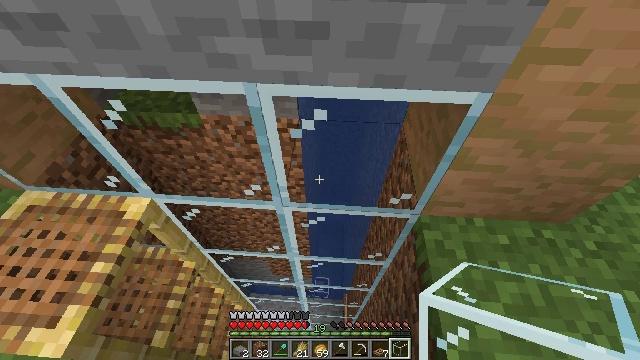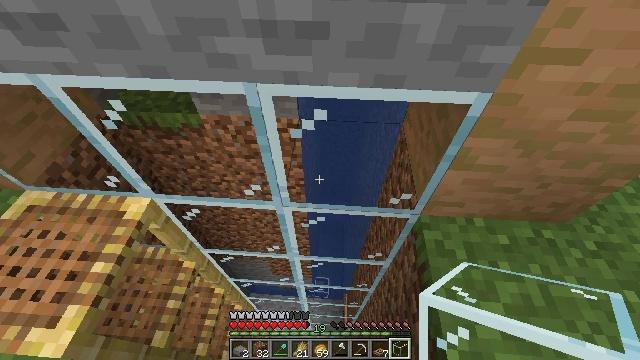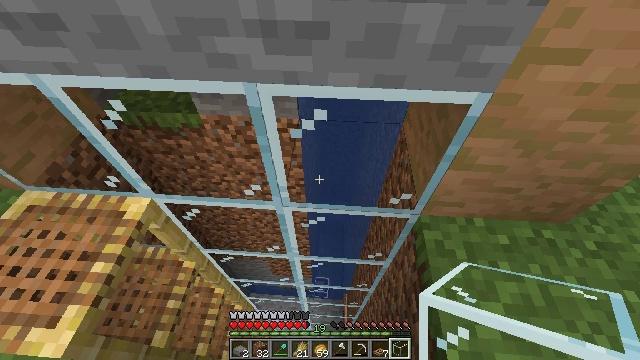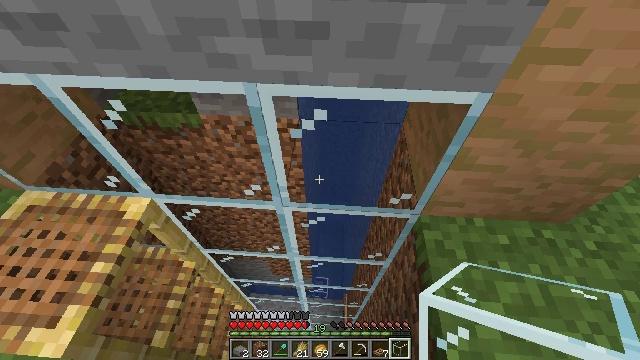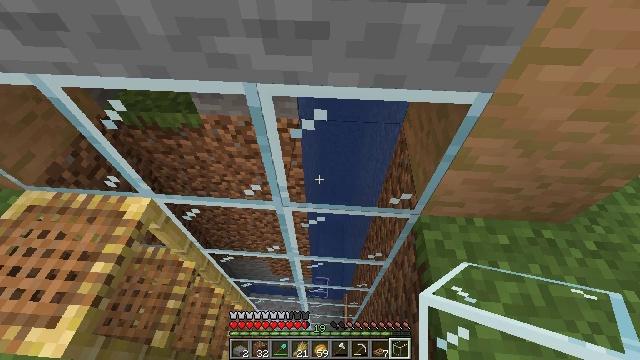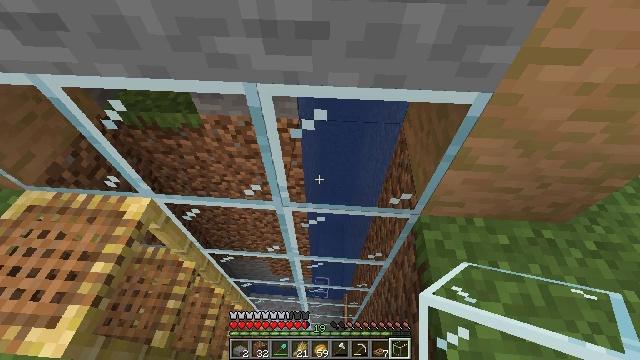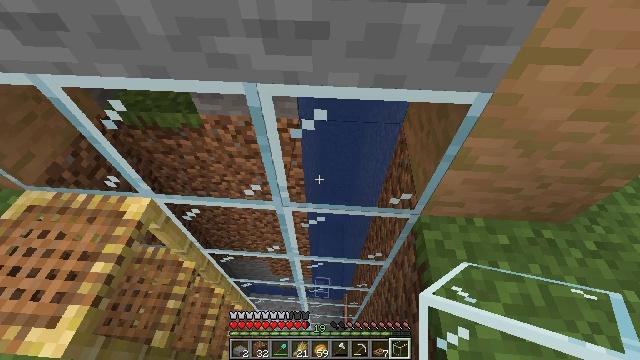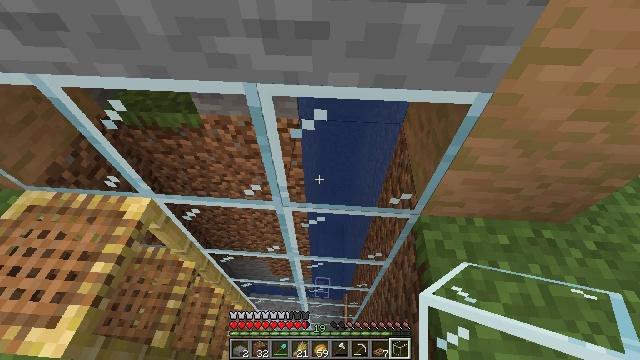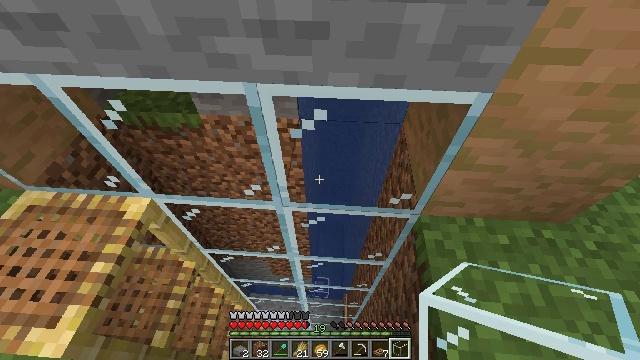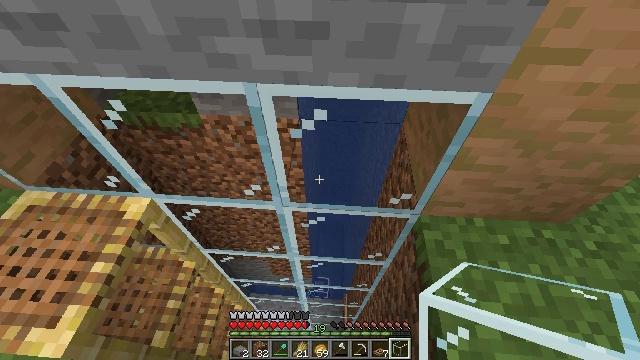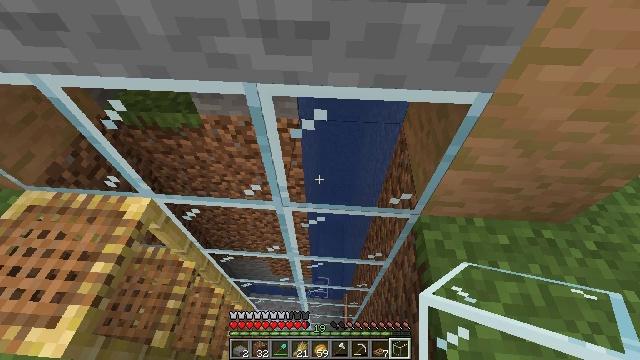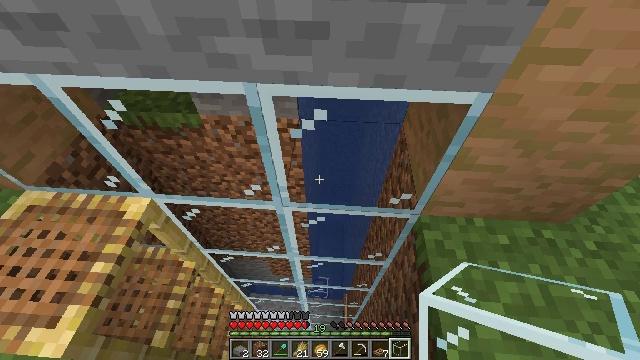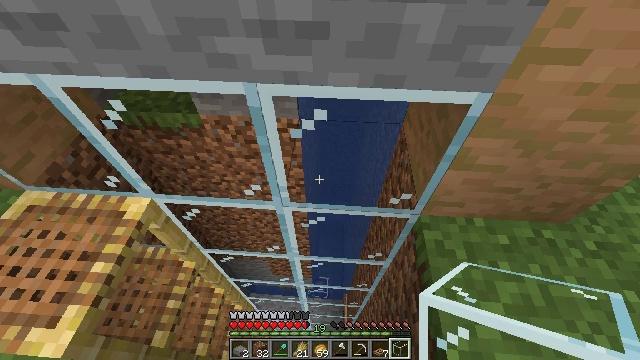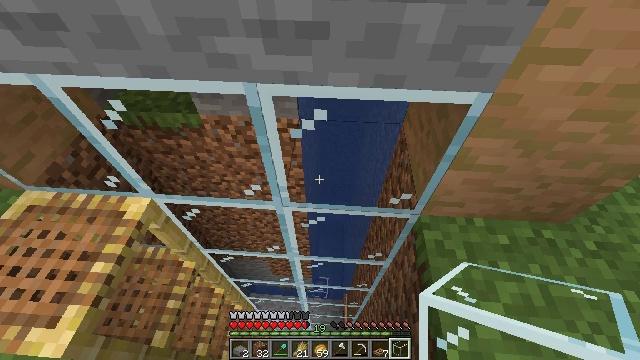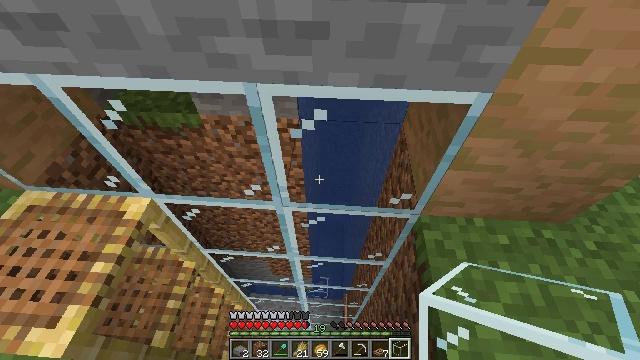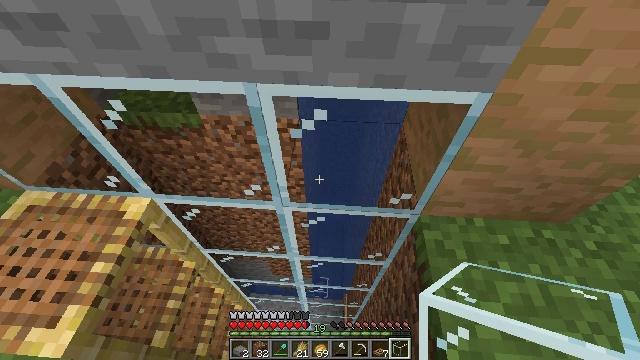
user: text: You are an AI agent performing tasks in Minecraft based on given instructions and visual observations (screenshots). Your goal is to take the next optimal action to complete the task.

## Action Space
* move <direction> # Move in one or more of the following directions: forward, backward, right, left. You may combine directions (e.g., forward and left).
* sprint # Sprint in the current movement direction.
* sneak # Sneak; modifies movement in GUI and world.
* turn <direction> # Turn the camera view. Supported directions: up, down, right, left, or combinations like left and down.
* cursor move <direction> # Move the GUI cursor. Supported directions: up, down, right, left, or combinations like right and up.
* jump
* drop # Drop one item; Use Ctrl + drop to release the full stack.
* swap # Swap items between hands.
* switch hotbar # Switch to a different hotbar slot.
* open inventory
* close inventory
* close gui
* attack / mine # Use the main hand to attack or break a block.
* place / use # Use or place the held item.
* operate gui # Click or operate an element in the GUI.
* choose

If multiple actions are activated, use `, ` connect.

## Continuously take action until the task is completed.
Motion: motion action
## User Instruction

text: Open a crafting table to make a jungle sign.
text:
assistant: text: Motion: no_op
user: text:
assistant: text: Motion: no_op
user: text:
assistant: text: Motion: no_op
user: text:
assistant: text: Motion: no_op
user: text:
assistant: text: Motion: no_op
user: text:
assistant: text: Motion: no_op
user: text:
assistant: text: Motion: no_op
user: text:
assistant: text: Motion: no_op
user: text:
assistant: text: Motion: no_op
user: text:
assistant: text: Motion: no_op
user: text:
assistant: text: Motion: no_op
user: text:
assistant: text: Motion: no_op
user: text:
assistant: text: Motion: no_op
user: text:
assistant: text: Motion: no_op
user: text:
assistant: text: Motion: no_op
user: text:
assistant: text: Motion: no_op
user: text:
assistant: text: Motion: no_op
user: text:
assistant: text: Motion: no_op
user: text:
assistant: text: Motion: no_op
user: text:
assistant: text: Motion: no_op
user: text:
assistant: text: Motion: no_op
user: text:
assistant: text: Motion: no_op
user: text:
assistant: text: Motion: no_op
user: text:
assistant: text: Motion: no_op
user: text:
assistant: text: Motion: no_op
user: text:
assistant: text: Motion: no_op
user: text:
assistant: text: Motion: no_op
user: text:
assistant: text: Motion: no_op
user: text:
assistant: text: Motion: no_op
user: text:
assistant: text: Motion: no_op